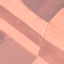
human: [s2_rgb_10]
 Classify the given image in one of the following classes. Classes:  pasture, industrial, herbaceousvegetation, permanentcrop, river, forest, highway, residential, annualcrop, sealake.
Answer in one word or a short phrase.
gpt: AnnualCrop